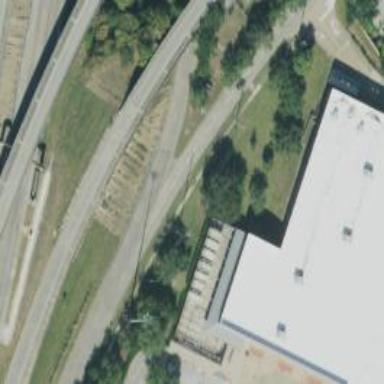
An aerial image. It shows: Frontage road connected to secondary link road.